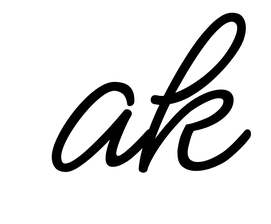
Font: MeowScript-Regular